Interaction volume radius: 5 \u00c5
Interaction volume height: 20 \u00c5
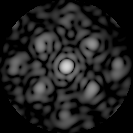
Disorder parameter: 0.5228